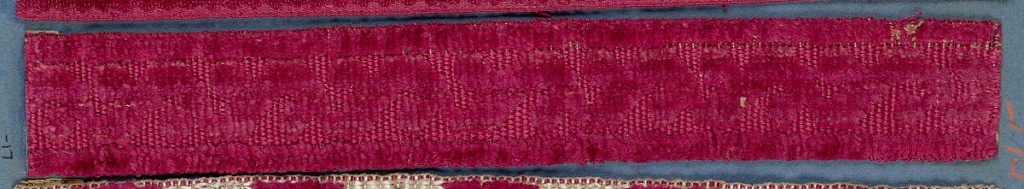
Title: Trimming
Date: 19th century
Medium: silk Technique: cut supplementary warp pile (velvet) on compound ground
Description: Red trimming fragment in a design of a serpentine stem with leaves.